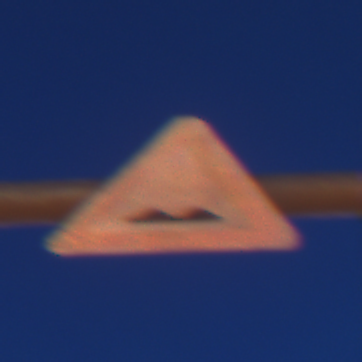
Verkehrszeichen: UnebeneFahrbahn
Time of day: Night
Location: Outdoor (Urban)
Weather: PartlyCloudy
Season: NotSpecified
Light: Artificial